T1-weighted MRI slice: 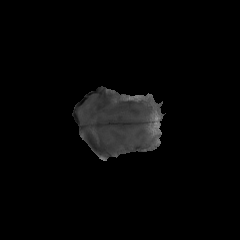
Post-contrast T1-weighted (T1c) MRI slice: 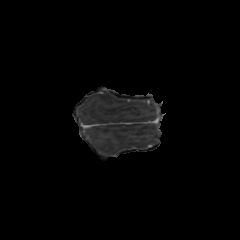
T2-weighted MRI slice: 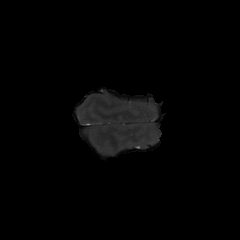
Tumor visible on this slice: no